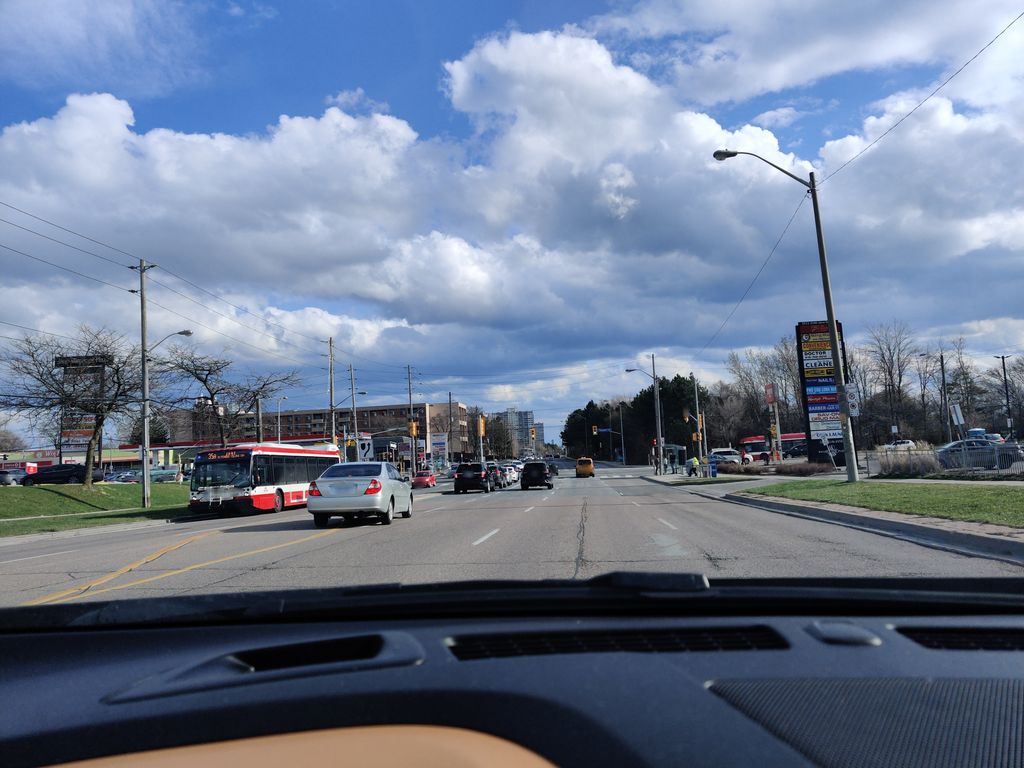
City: toronto